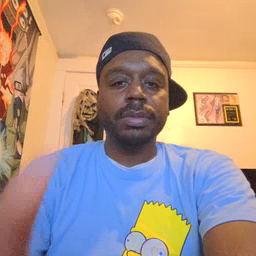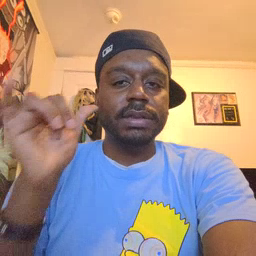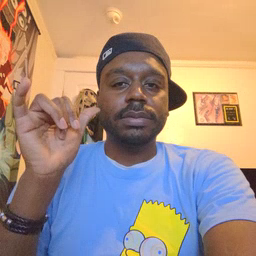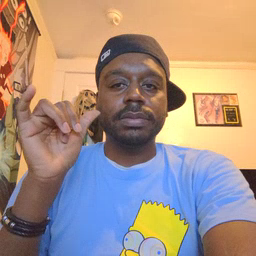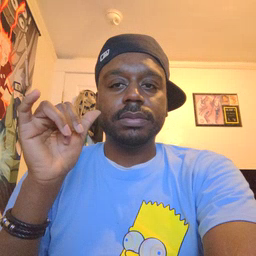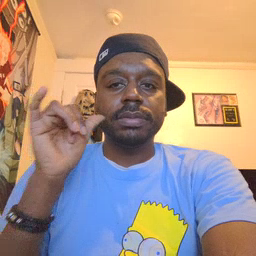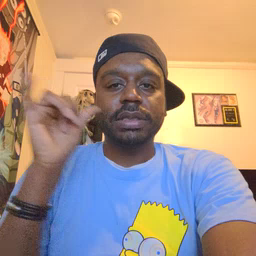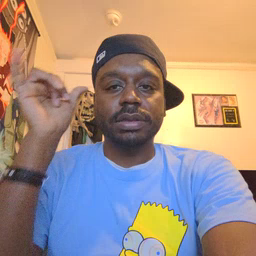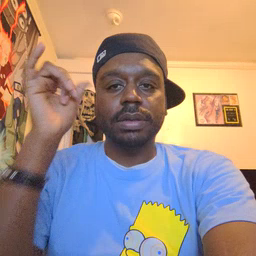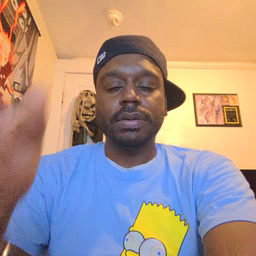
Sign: yesterday